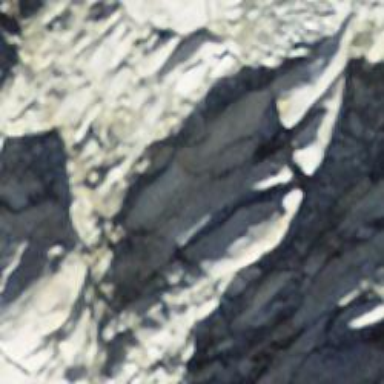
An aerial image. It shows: Cliff in nature.